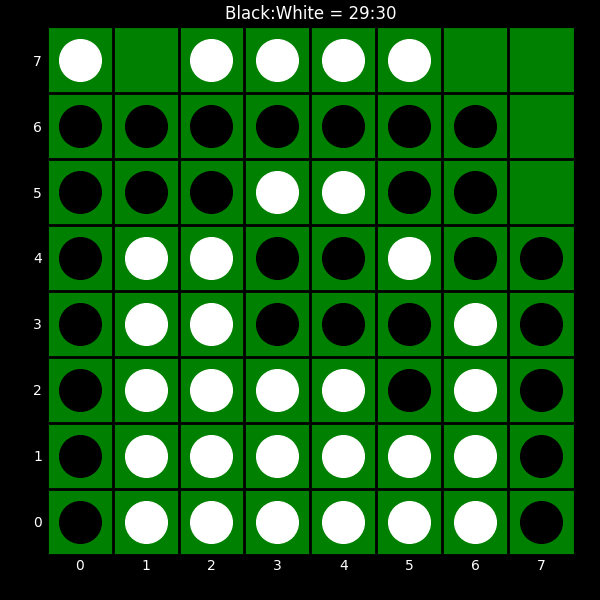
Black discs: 29
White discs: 30